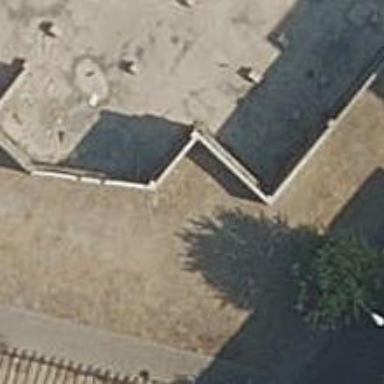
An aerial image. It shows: Wall is shown in the image.